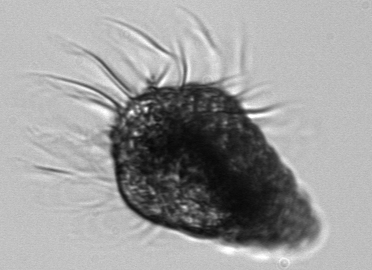
Label: Laboea_strobila